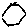
Label: hexagon